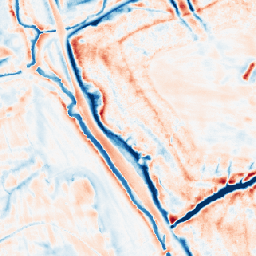
Category: edge_preserving
Decomposition family: bilateral
Decomposition parameters: d: 21
sigma_color: 150
sigma_space: 75
Upsampling method: area
Upsampling parameters: scale: 8
Upsampling scale: 8